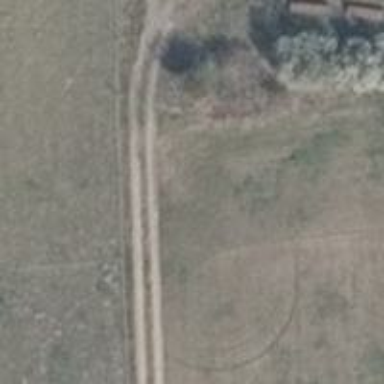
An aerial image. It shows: Track with grade 5 tracktype.